Question: I need to implement some kind of accordion effect in a Windows Form DataGridView. When the user selects a row, the row is expanded to display some more information and if possible some buttons or other controls. The problem is, I have absolutely no clue, how to do this. I tried to search the web, but I found nothing that can lead me in the right direction in creating this. I hope someone can tell me how to do this? (does not have to be a code sample)
I created the below mockup to display what I want to do.
I thought about adjusting the columns height and override the OnPaint method. I only need to display some text in the first version. If that is possible that would be great. I know that in the future I would need to place some buttons or other controls to do various things with the selected item. If that is very complicated to achieve, I will skip that part for now. I know I could use tooltips for text and have button columns etc. but in my case, I need to do it as an accordion.

Best regards
Hans Milling...
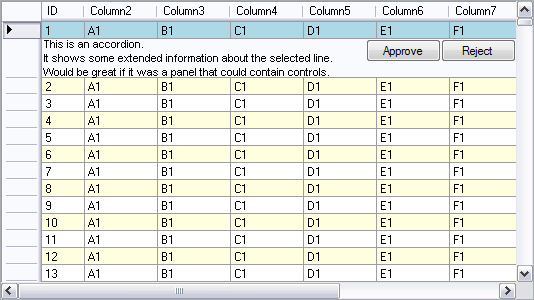
Answer: This is not really hard to do. The best approach would be to create a dedicated 'UserControl' and overlay it at the right spot.
To make room for it simply change the Row's 'Height', keeping track of the row, so you can revert it when it looses selection.
You will also have to decide if more than one row can be expanded and just what the user is supposed to do to expand and to reset the row..
The 'UserControl' could have a function 'displayRowData(DataGridViewRow row)' which you could call to display the fields you are interested in in its 'Labels' etc..
You should also have a plan on how the 'Buttons' shall interact with the 'DataGridView'..
If you only want one Row to be expanded at a time, you can create the 'UC' up front, make the 'DGV' its 'Parent' and hide it. Later upon the user interaction, like clicking at the row, or a certain cell you would move it to the right row and show it..
If more than one row can be expanded you will need to create several 'UCs' and keep track of them in a 'List'..
Here is a minimal example to encourage you..:

'''
int normalRowHeight = -1;
UcRowDisplay display = new UcRowDisplay();
DataGridViewRow selectedRow = null;
public Form1()
{
InitializeComponent();
// create one display object
display = new UcRowDisplay();
display.Visible = false;
display.Parent = DGV;
display.button1Action = someAction;
}
'''
After you have filled the DGV
'''
// store the normal row height
normalRowHeight = DGV.Rows[0].Height;
'''
You need at least these events:
'''
private void DGV_SelectionChanged(object sender, EventArgs e)
{
if (selectedRow != null) selectedRow.Height = normalRowHeight;
if (DGV.SelectedRows.Count <= 0)
{
selectedRow = null;
display.Hide();
return;
}
// assuming multiselect = false
selectedRow = DGV.SelectedRows[0];
// assuming ColumnHeader show with the same height as the rows
int y = (selectedRow.Index + 1) * normalRowHeight;
display.Location = new Point(1, y);
// filling out the whole width of the DGV.
// maybe you need more, if the DGV is scrolling horizontally
// or less if you show a vertical scrollbar..
display.Width = DGV.ClientSize.Width;
// make room for the display object
selectedRow.Height = display.Height;
// tell it to display our row data
display.displayRowData(selectedRow);
// show the display
display.Show();
}
private void DGV_ColumnWidthChanged(object sender, DataGridViewColumnEventArgs e)
{
// enforce refresh on the display
display.Refresh();
}
'''
Here is a test action triggered by the button in the display object:
'''
public void someAction(DataGridViewRow row)
{
Console.WriteLine(row.Index + " " + row.Cells[2].Value.ToString());
}
'''
And of course you need a UserControl. Here is a simple one, with two Labels, one Button and one extra Label to close the display:
'''
public partial class UcRowDisplay : UserControl
{
public UcRowDisplay()
{
InitializeComponent();
}
public delegate void someActionDelegate(DataGridViewRow row);
public someActionDelegate button1Action { get; set; }
DataGridViewRow myRow = null;
public void displayRowData(DataGridViewRow row)
{
myRow = row;
label1.Text = row.Cells[1].Value.ToString();
label2.Text = row.Cells[0].Value.ToString();
rowDisplayBtn1.Text = row.Cells[2].Value.ToString();
}
private void rowDisplayBtn1_Click(object sender, EventArgs e)
{
button1Action(myRow);
}
private void label_X_Click(object sender, EventArgs e)
{
myRow.Selected = false;
this.Hide();
}
}
'''
It contains tthree 'Labels' and a 'Button'. In the Designer it looks like this:

Note that in order to make it a little easier on me I have modified the DGV to
- - - -
Here is a quick example for scrolling:
'''
private void DGV_Scroll(object sender, ScrollEventArgs e)
{
DGV.PerformLayout();
var ccr = DGV.GetCellDisplayRectangle(0, selectedRow.Index, true);
display.Top = ccr.Top + normalRowHeight; // **
display.Visible = (ccr.Top >= 0 && ccr.Height > 0);
}
'''
This (**) assumes the that the selected row shall remain visible. The same calculation should happen in the SelectionChanged event! It is up to you to decide what should happen when horizontal scrolling occurs..
Note that similar updates are necessary when rows are added or removed before the current row. So it should be moved to a function you call on those occurrances..